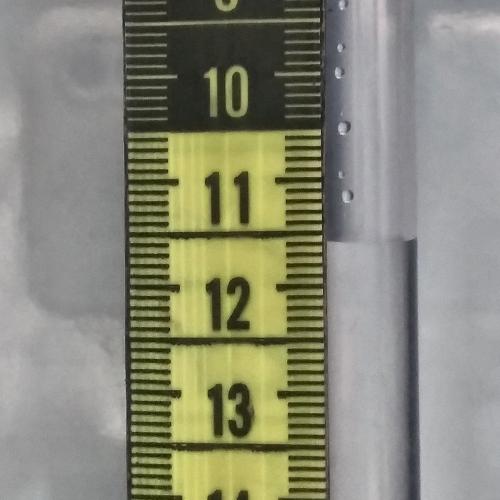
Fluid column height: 11.6 cm